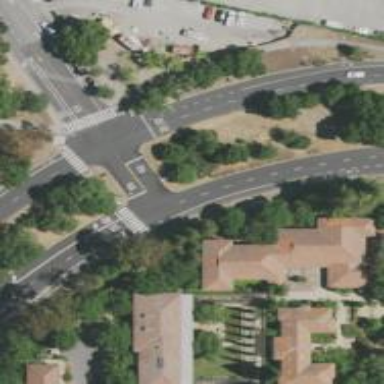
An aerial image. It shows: Road with stop sign.